Aerial crown-view tile of a tropical tree (Barro Colorado Island, Panama), acquired 20250124:
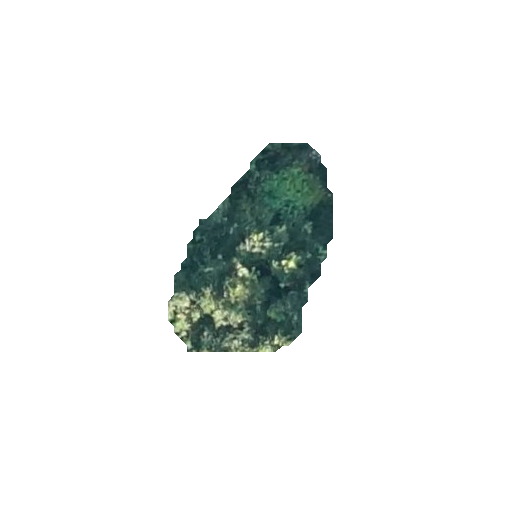
Species: Calophyllum longifolium
GBIF accepted scientific name: Calophyllum longifolium
Crown area: 35.651 m²